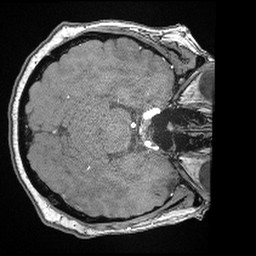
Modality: angio
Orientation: axial
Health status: ill
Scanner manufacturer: siemens
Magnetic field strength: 3 T
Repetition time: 0.021 s
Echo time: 0.00343 s